Field crop: tomato
Growth stage: 1
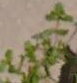
Species: portulaca